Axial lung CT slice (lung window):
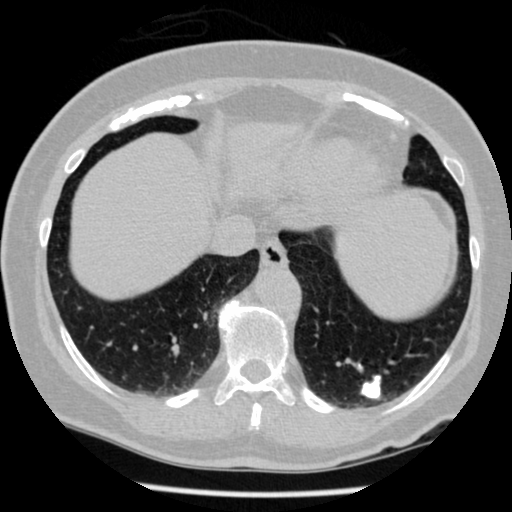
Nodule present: yes
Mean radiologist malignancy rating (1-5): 2.75